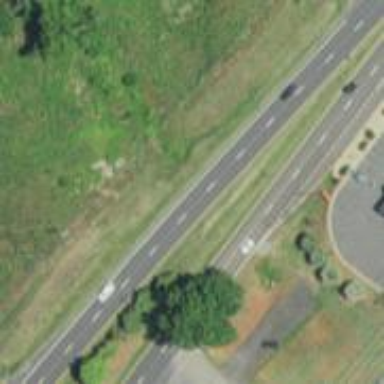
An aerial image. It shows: Trunk highway with expressway features.